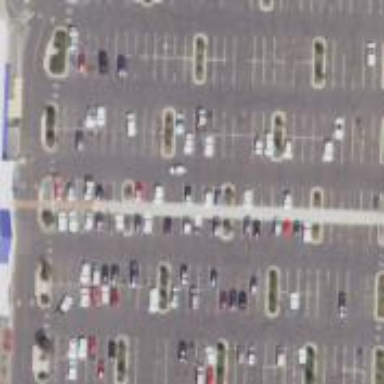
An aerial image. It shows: Parking area.